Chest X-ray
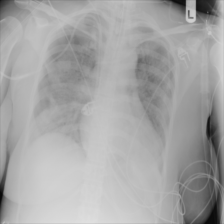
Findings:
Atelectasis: negative
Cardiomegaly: negative
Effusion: negative
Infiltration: positive
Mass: negative
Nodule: negative
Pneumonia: negative
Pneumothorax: negative
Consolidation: negative
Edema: negative
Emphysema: negative
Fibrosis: negative
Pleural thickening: negative
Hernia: negative